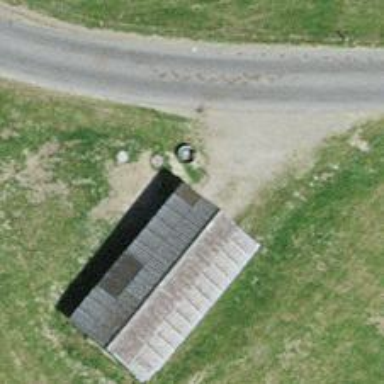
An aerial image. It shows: Garage.